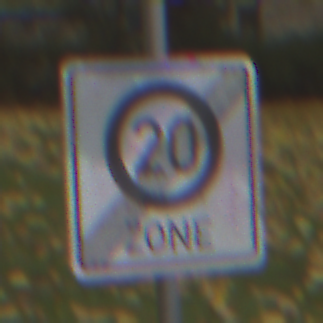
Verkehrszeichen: EndeZone20
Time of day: MorningAfternoon
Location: Outdoor (Nature)
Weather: Overcast
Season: Autumn
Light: Natural